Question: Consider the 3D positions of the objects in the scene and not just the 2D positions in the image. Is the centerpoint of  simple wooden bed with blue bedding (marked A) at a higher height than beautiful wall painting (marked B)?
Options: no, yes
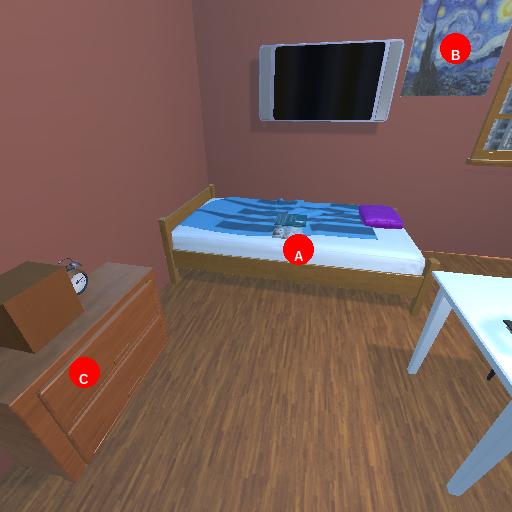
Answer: no